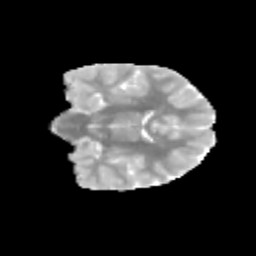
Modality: MD
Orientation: coronal
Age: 12
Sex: male
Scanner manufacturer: siemens
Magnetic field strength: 3 T
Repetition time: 3.8 s
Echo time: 0.07 s